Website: apple
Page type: customer-info-address
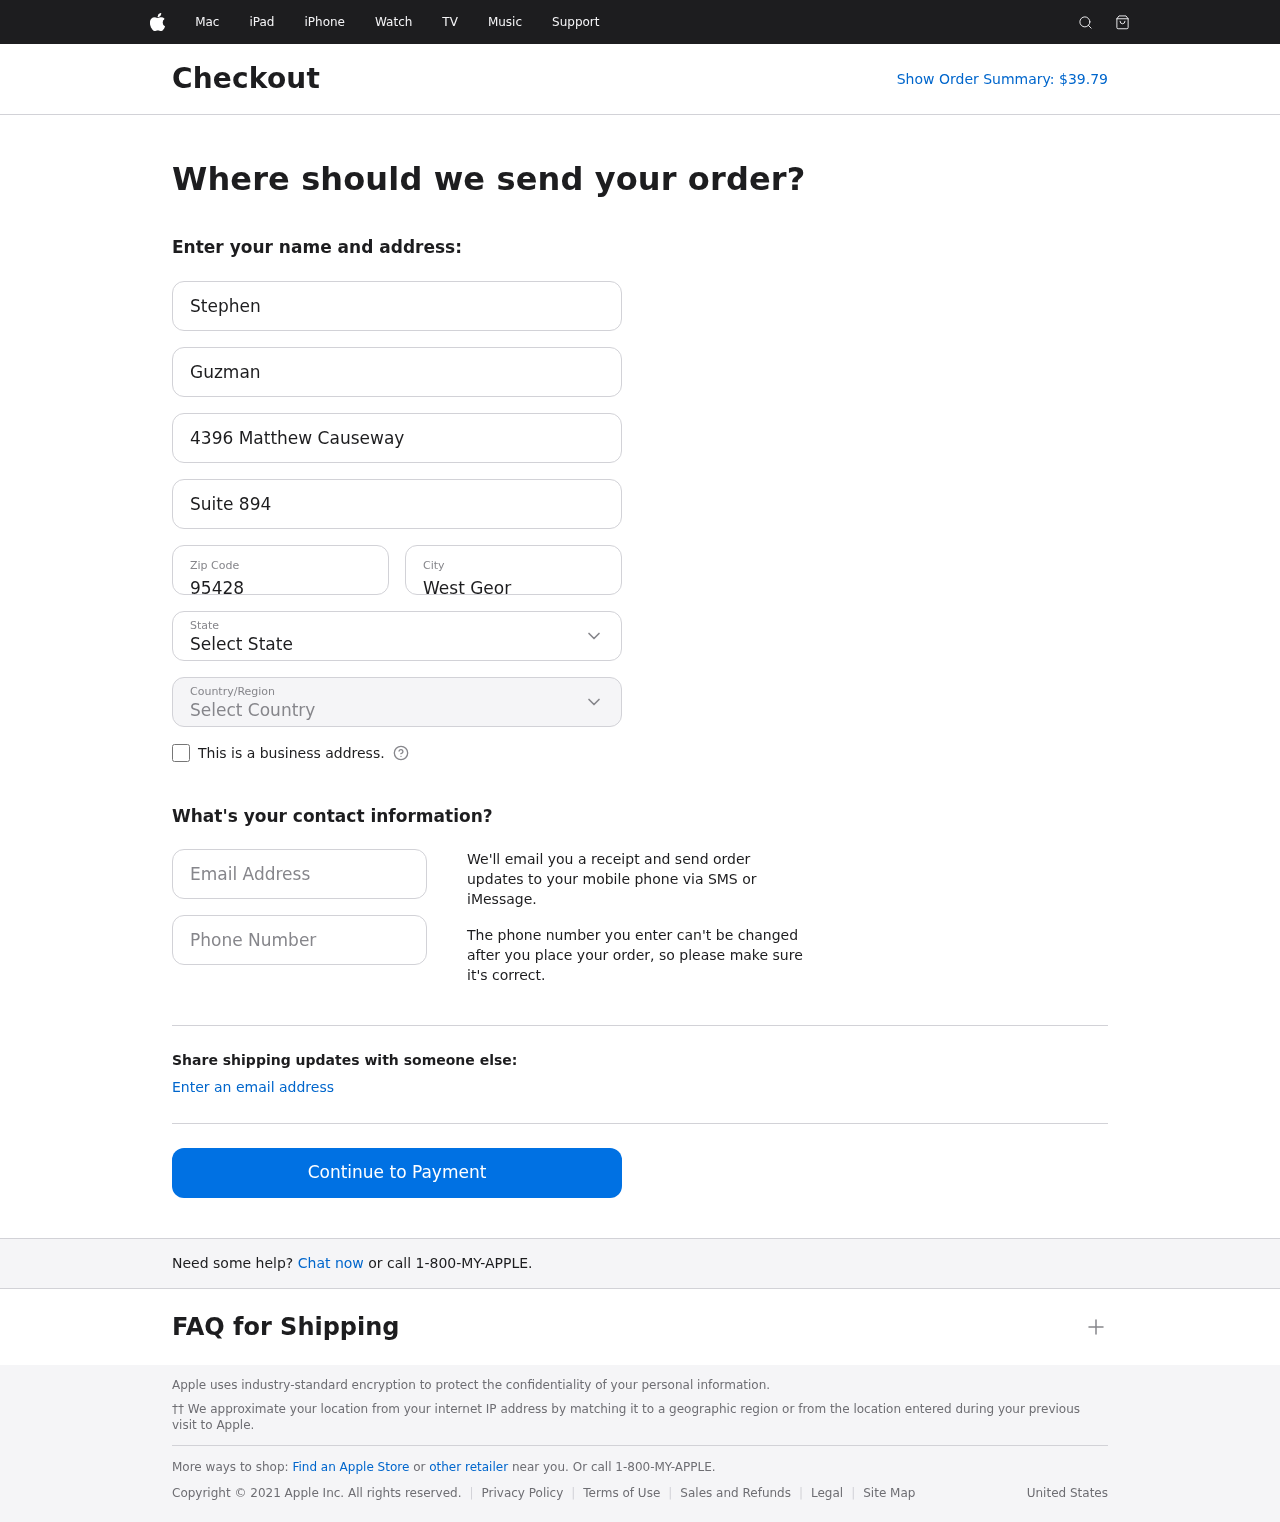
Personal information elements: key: PII_CITY
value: West Georgemouth
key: PII_COUNTRY
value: United States
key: PII_EMAIL
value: stephen_guzman@hotmail.com
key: PII_FIRSTNAME
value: Stephen
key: PII_LASTNAME
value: Guzman
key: PII_PHONE
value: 2509486391
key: PII_POSTCODE
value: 95428
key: PII_STATE
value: Delaware
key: PII_STREET
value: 4396 Matthew Causeway
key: PII_STREET2
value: Suite 894
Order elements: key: ORDER_TOTAL
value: Show Order Summary: $39.79